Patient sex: F
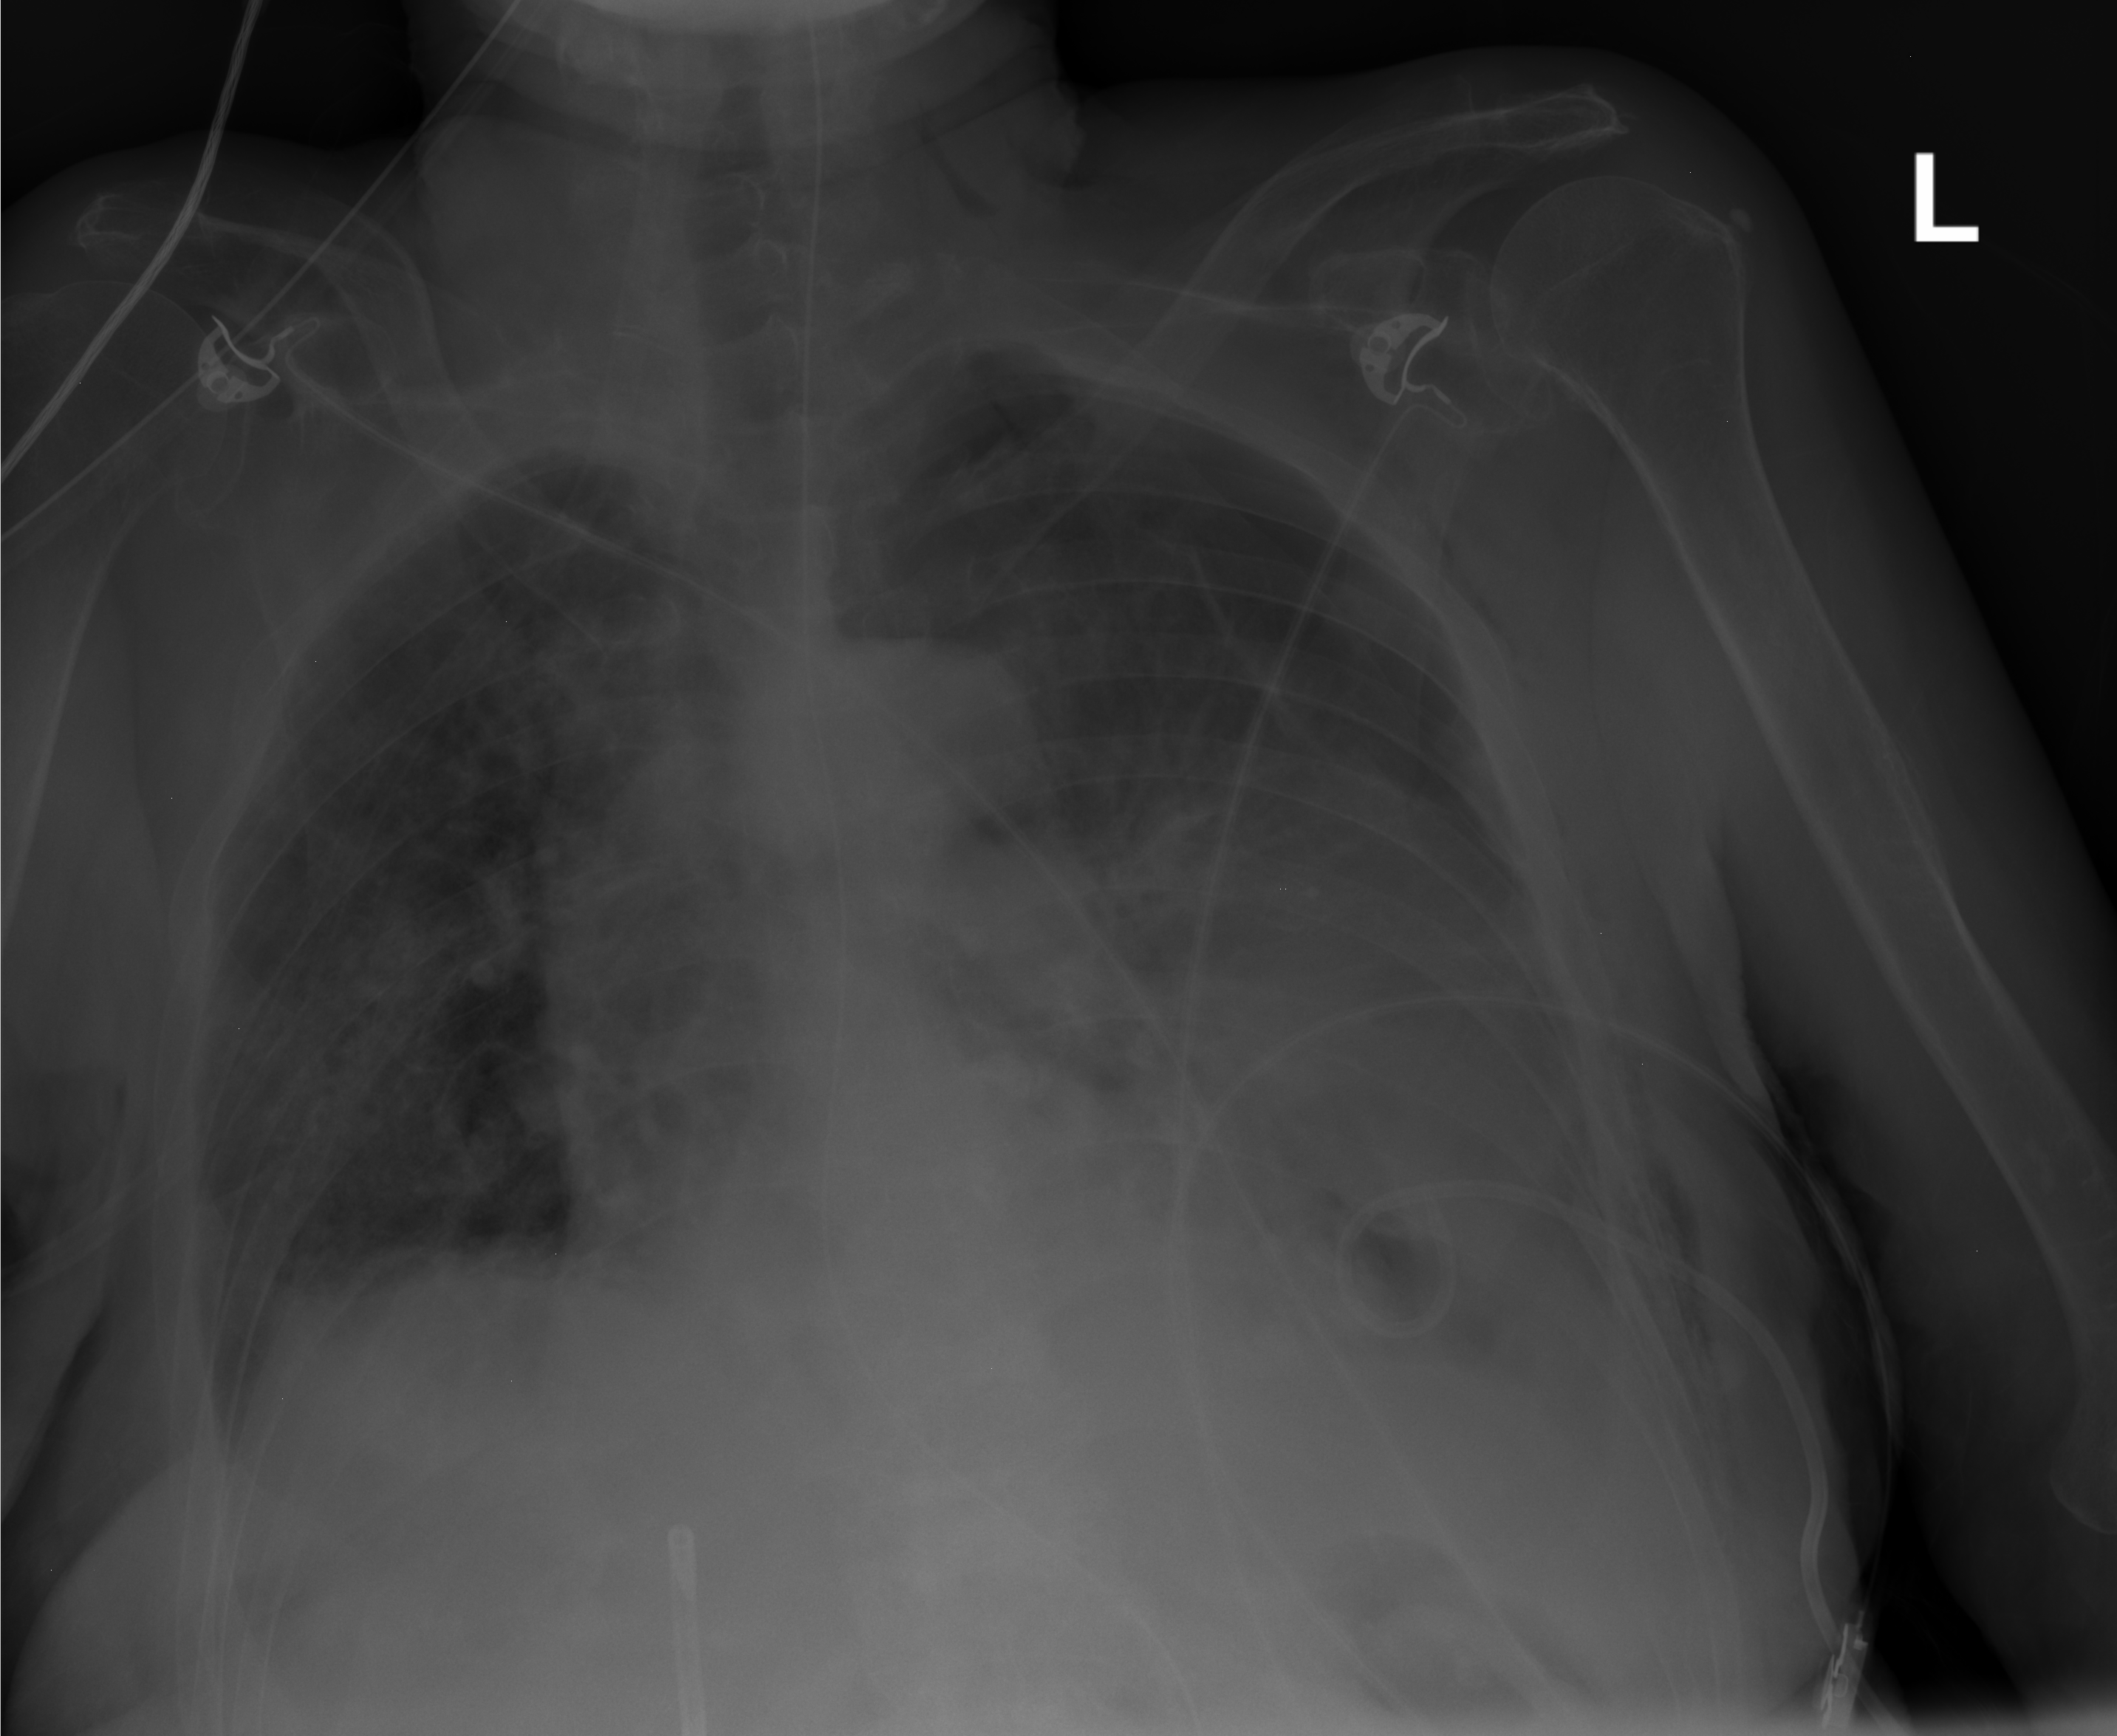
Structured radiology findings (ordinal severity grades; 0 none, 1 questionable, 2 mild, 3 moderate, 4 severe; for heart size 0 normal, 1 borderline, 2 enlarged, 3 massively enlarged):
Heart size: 1
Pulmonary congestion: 0
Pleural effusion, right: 0
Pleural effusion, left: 3
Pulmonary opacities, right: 1
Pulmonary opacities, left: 0
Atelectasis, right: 2
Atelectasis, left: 0